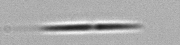
Label: pennate_Pseudo-nitzschia